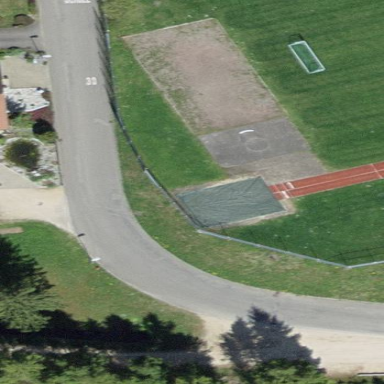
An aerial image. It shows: Shot-put sport pitch in leisure land area.